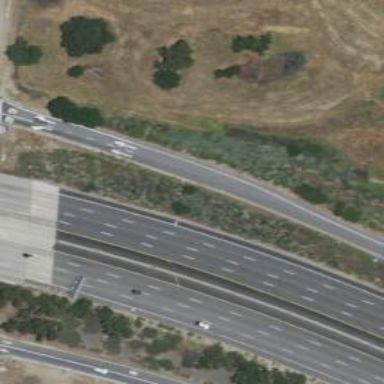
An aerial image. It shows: Motorway.